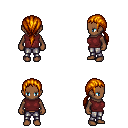
a pixel art fantasy rpg character, female body template, human, dark skin, maroon sleeveless shirt, metal pants, dark blonde ponytail hairstyle, four views (front, back, left, right), 2x2 character sprite sheet, small pixel art, hard edges, no anti-aliasing